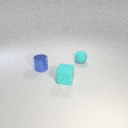
small blue metal cylinder behind small cyan rubber cube